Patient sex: F
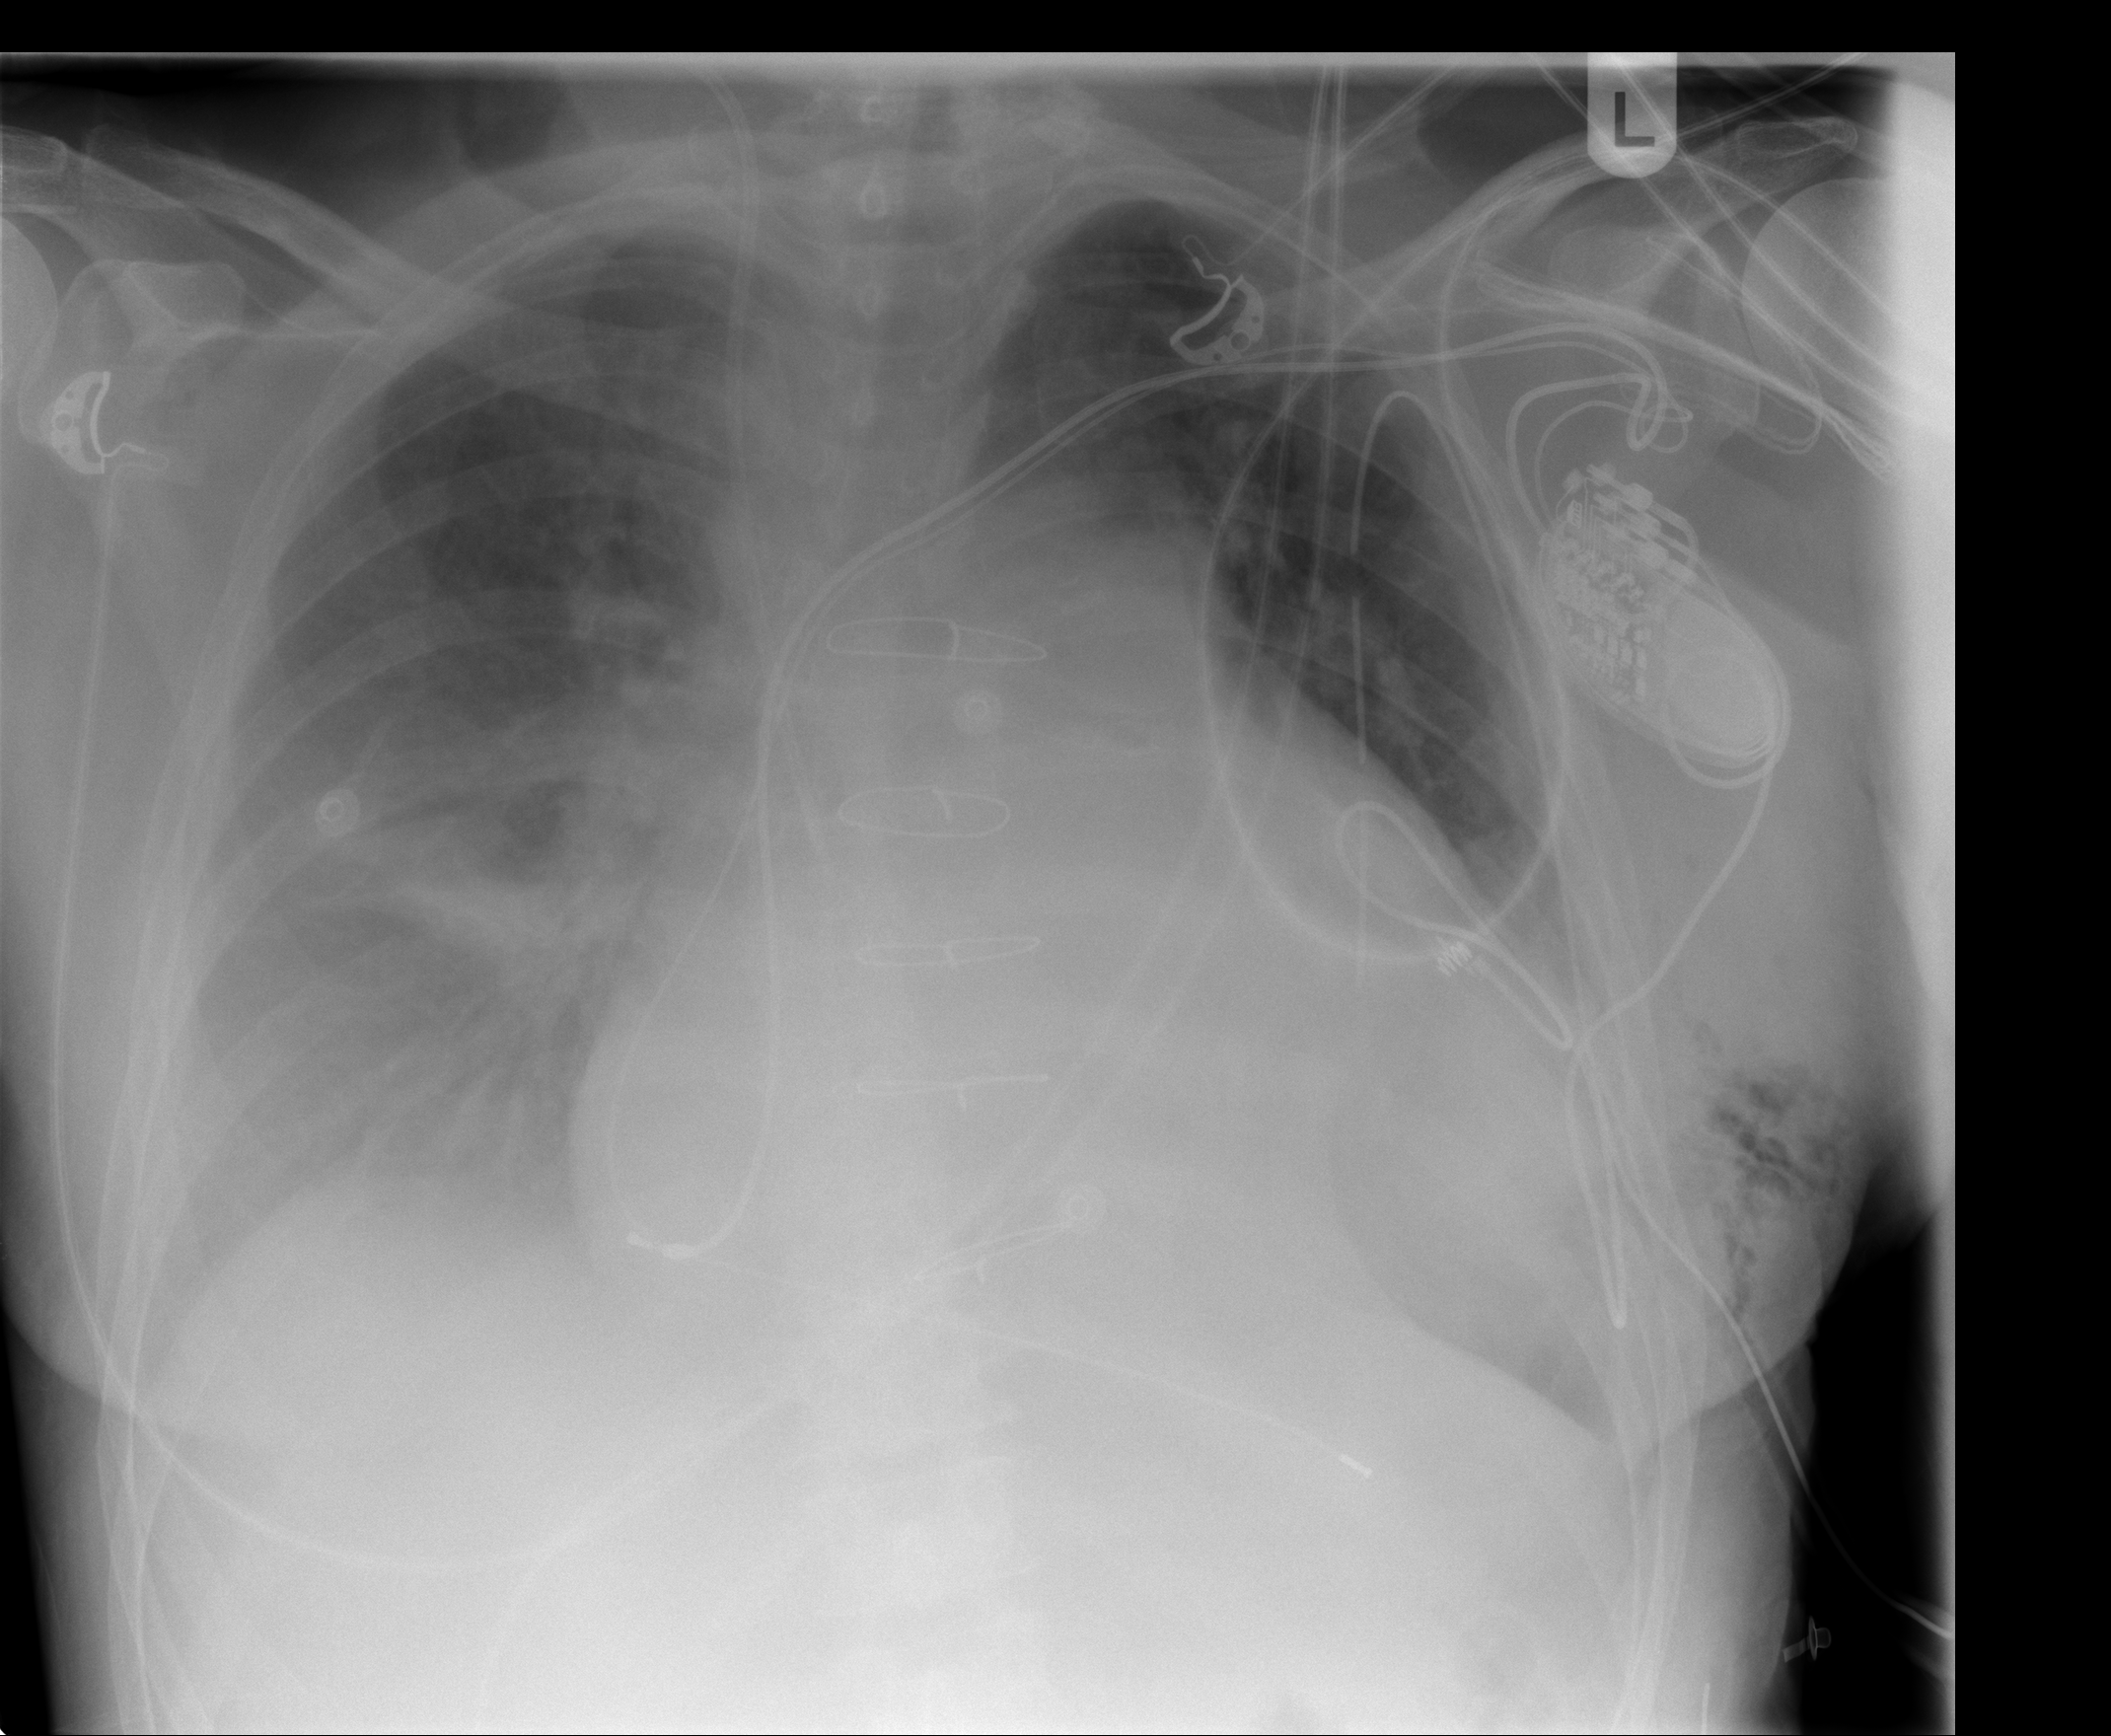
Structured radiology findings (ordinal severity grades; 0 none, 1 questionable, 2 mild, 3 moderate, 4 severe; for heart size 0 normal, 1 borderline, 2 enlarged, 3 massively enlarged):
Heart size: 3
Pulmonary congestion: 2
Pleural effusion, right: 2
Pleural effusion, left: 0
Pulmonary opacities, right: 0
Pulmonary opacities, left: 0
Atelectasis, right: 2
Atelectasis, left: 0